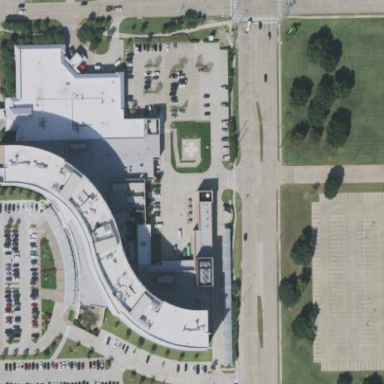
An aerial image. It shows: Hospital building.